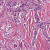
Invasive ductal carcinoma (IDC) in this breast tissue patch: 1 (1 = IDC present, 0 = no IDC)